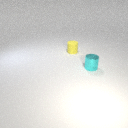
small cyan metal cylinder to the right of small yellow rubber cylinder